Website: crate-barrel
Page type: billing-address
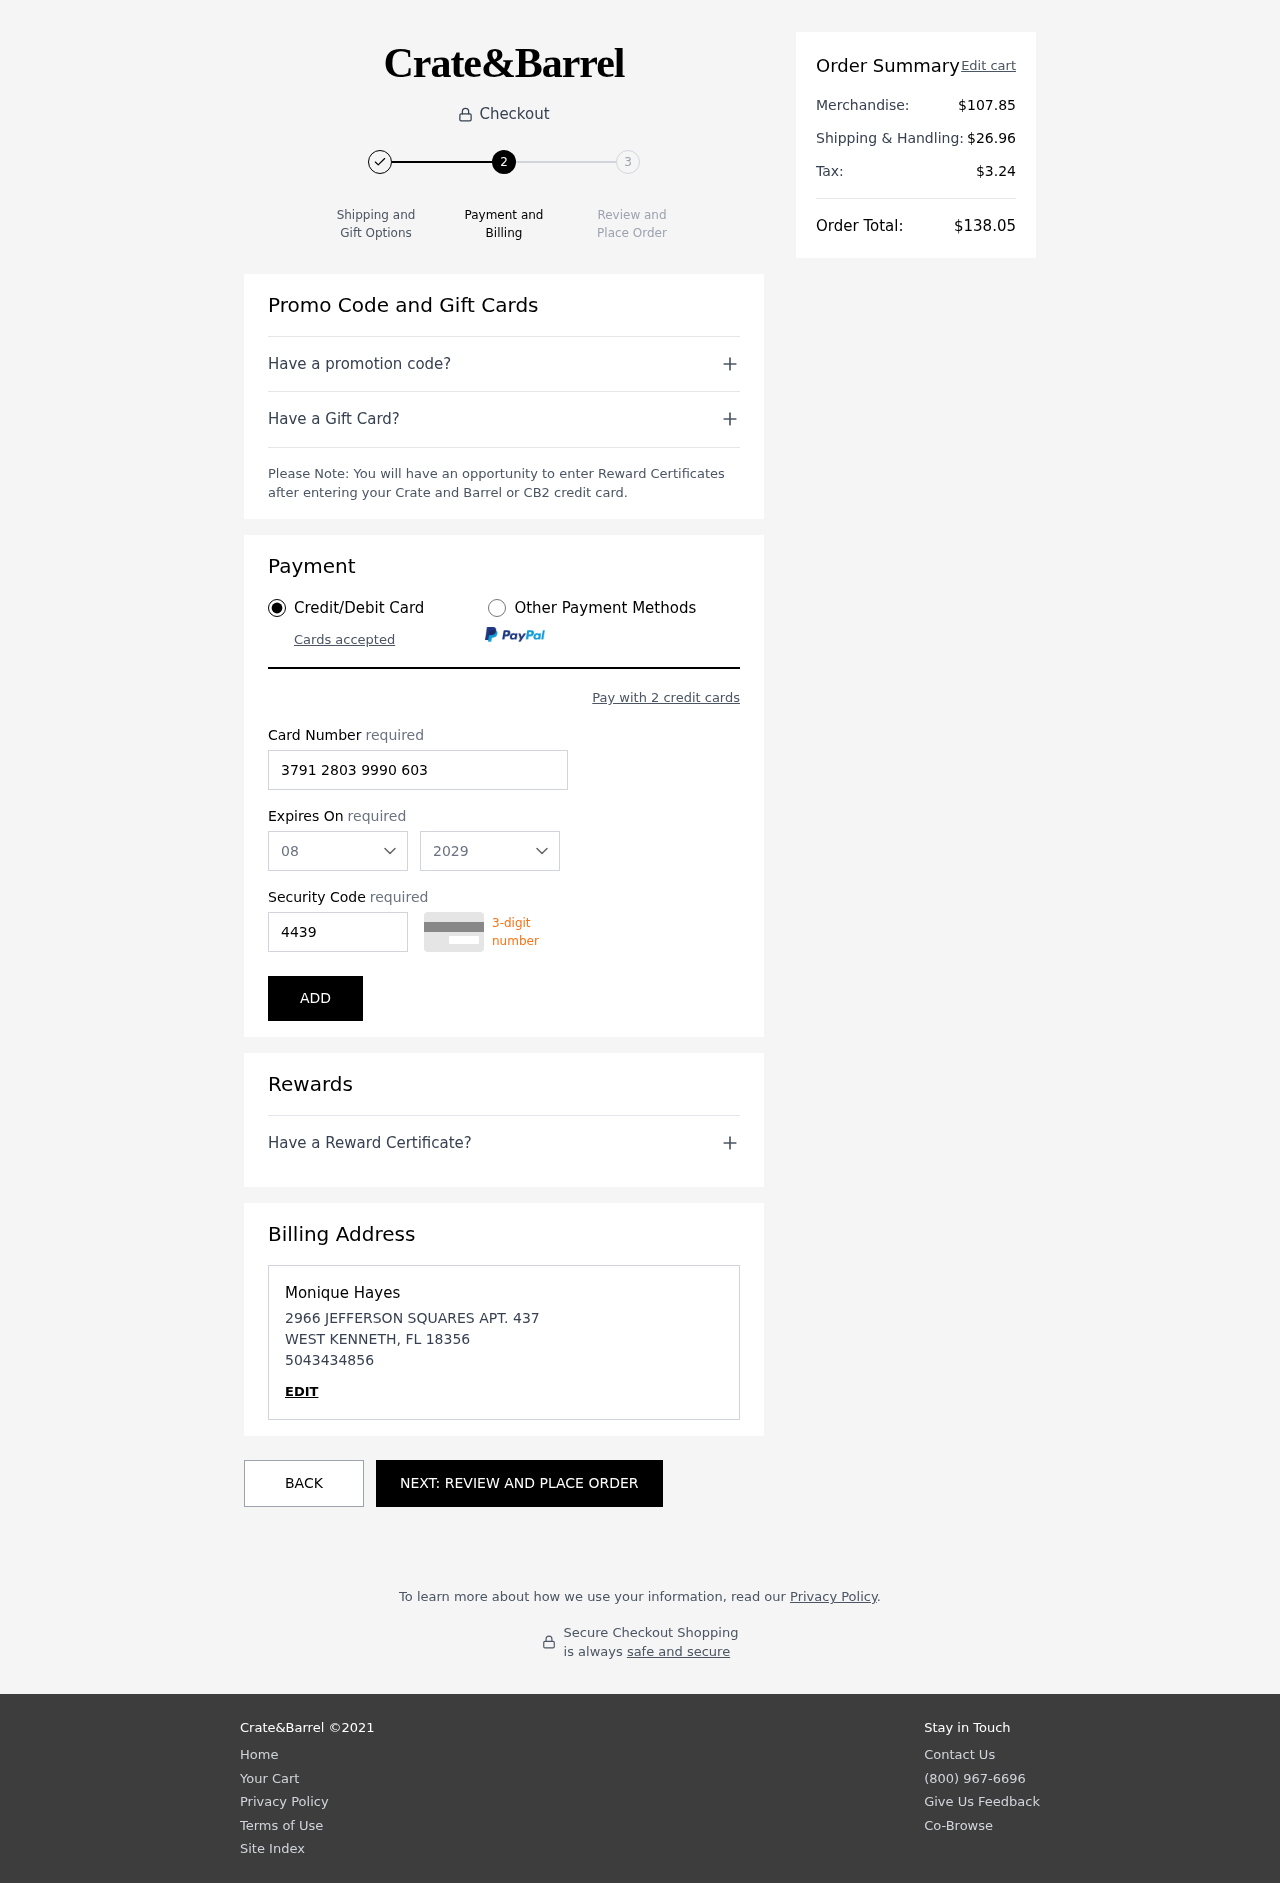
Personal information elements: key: PII_CARD_CVV
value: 4439
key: PII_CARD_EXPIRY_MONTH
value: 08
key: PII_CARD_EXPIRY_YEAR
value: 29
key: PII_CARD_NUMBER
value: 3791 2803 9990 603
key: PII_CITY
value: WEST KENNETH
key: PII_FULLNAME
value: Monique Hayes
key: PII_PHONE
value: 5043434856
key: PII_POSTCODE
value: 18356
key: PII_STATE_ABBR
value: FL
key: PII_STREET
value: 2966 JEFFERSON SQUARES APT. 437
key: PII_FIRSTNAME
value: Monique
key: PII_LASTNAME
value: Hayes
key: PII_PHONE_LINE
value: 4856
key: PII_PHONE_SUFFIX
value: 4856
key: PII_POSTCODE_FULL
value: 18356
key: PII_PHONE2
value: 5043434856
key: PII_PHONE3
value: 5043434856
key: PII_FULLNAME2
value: Monique Hayes
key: PII_FULLNAME3
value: Monique Hayes
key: PII_FIRSTNAME2
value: Monique
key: PII_FIRSTNAME3
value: Monique
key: PII_LASTNAME2
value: Hayes
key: PII_LASTNAME3
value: Hayes
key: PII_FIRSTNAME_DERIVED
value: Monique
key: PII_LASTNAME_DERIVED
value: Hayes
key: PII_PHONE_NUMERIC
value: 5043434856
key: PII_PHONE_LINE_NUMERIC
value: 4856
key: PII_PHONE_SUFFIX_NUMERIC
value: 4856
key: PII_POSTCODE_NUMERIC
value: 18356
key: PII_PHONE2_NUMERIC
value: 5043434856
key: PII_PHONE3_NUMERIC
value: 5043434856
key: PII_FULLNAME_DERIVED
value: Monique Hayes
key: PII_NAME_FULL_DERIVED
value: Monique Hayes
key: PII_PHONE_DIGITS
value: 5043434856
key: PII_PHONE_LAST4
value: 4856
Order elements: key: ORDER_SUBTOTAL
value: $107.85
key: ORDER_SHIPPING_COST
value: $26.96
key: ORDER_TAX
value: $3.24
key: ORDER_TOTAL
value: $138.05